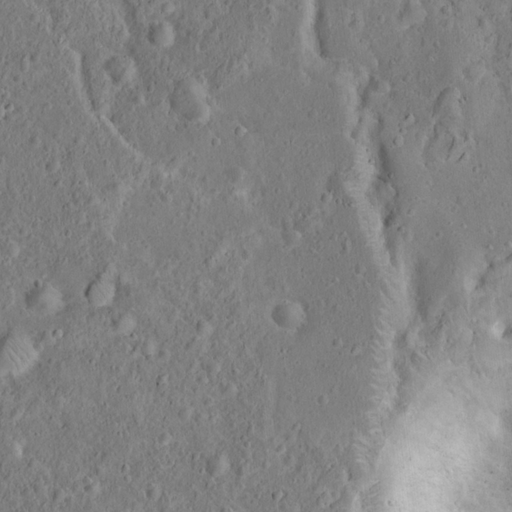
Objects detected: cone